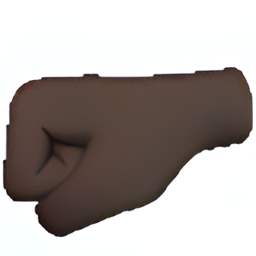
Name: left facing fist
Emoji: 🤛🏿
Group: People & Body
Sub-group: hand-fingers-closed